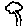
Label: flower